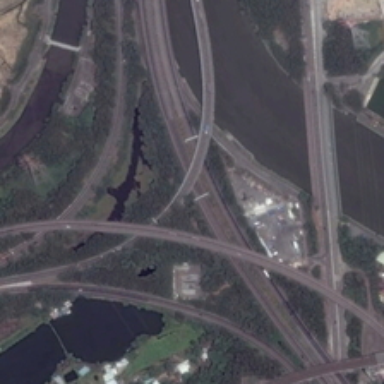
There is a long river around the overpass .